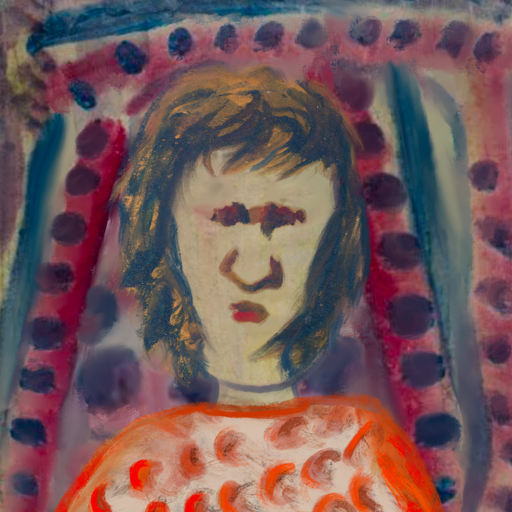
Background: HillGirl, Head And Neck Front: Hill_Girl, Face Front: In_The_Sun, Bust: Rupkatha, Hair Front: InTheSun, Head Accessory: Blank, Second Necklace: Blank, Necklace: Blank, Baby: Blank